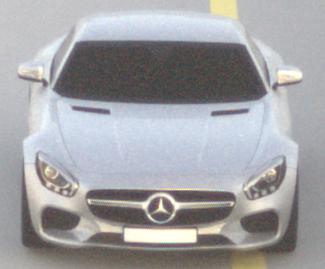
Make: Mercedes-Benz
Model: AMG GT Coupé
Detailed model: AMG GT (190) Coupé
Model produced from: 2014/10
Model produced until: 2017/01
Doors: 2
Color: white
Road condition: dry road
Daytime: sunrise or sunset
Contrast: low contrast